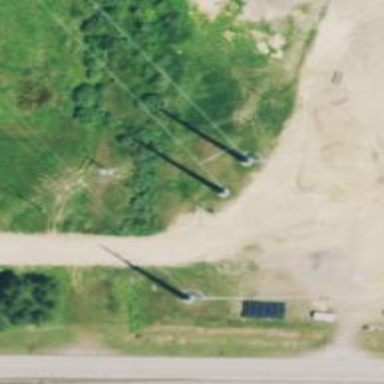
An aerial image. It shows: Power tower.